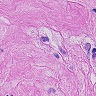
Metastatic tissue present: yes